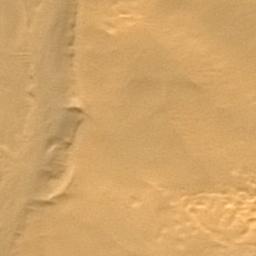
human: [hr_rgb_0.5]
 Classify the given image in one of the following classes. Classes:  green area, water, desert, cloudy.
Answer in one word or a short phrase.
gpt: desert